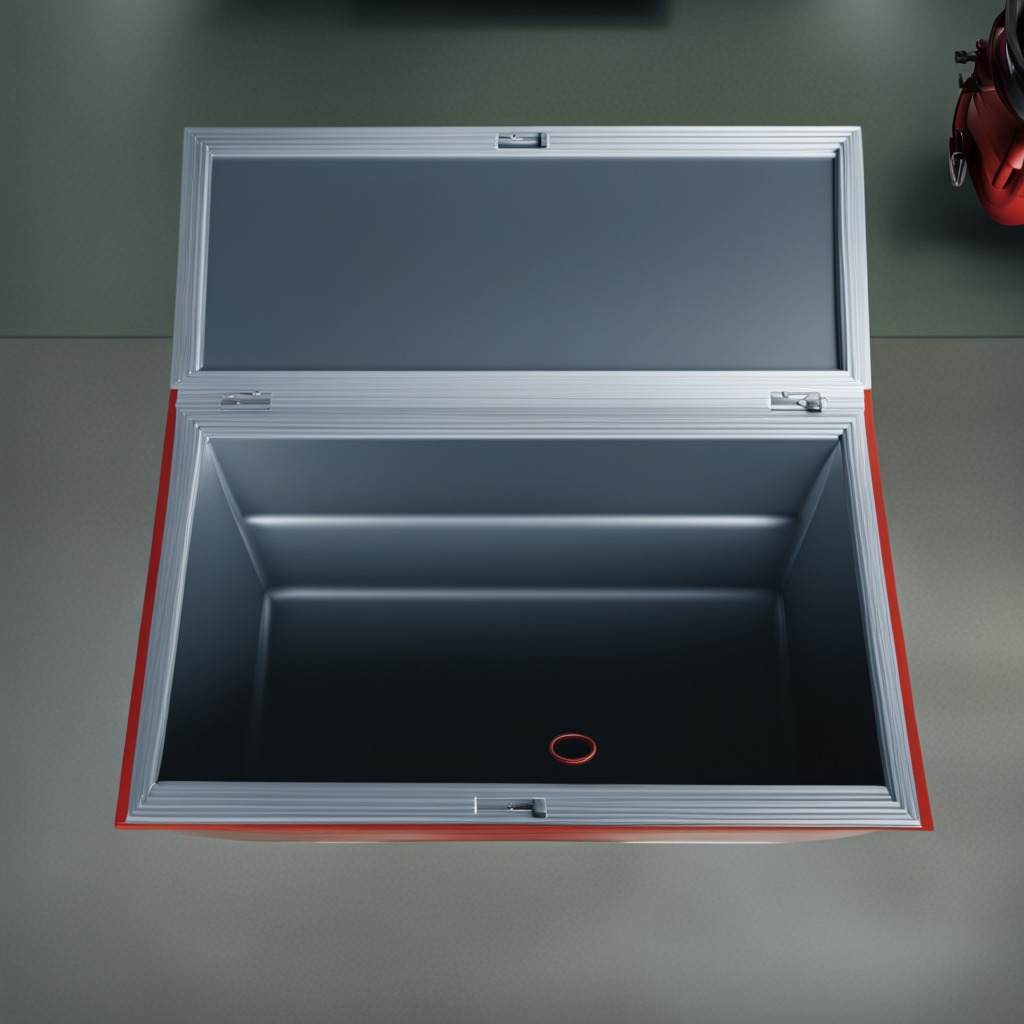
A rubber O-ring is lying on the toolbox surface in an airplane hangar workshop 8K.